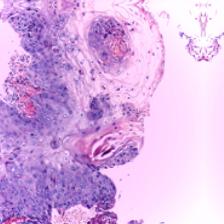
Diagnosis: OSCC